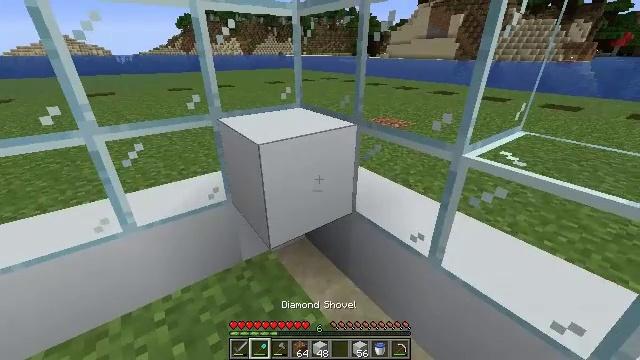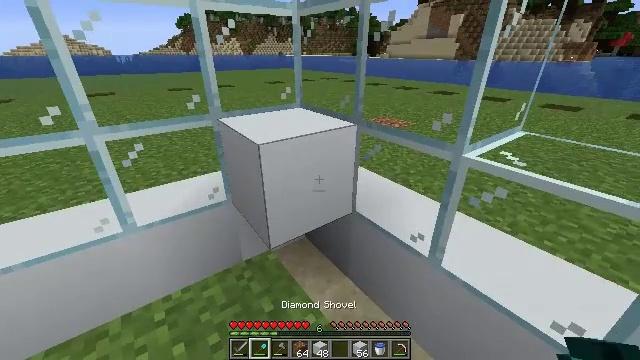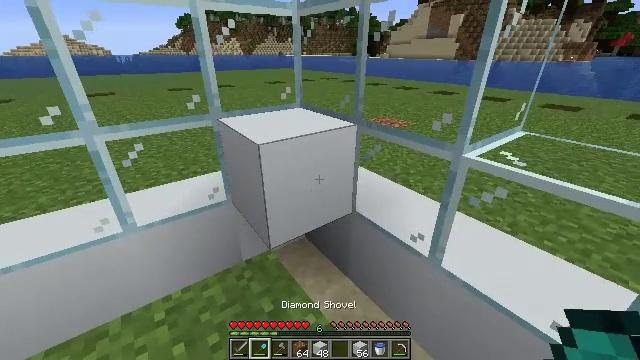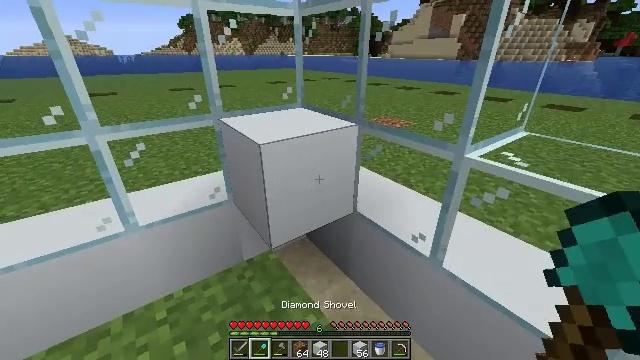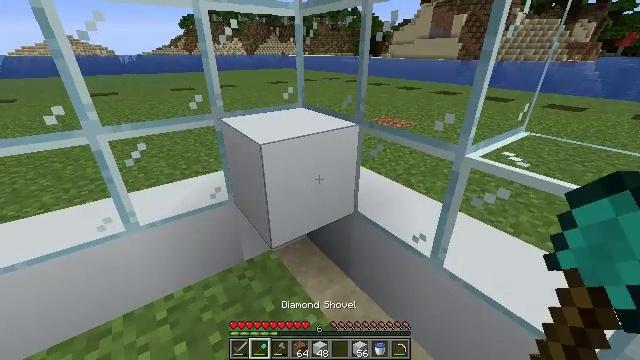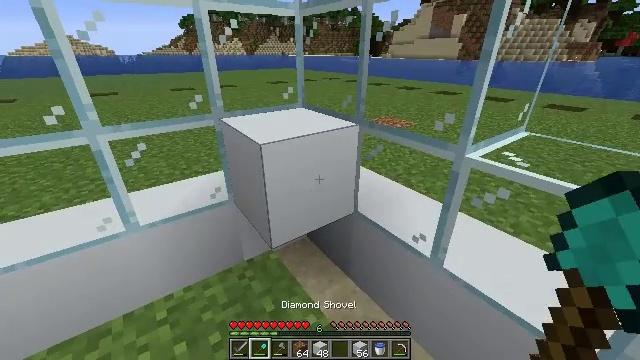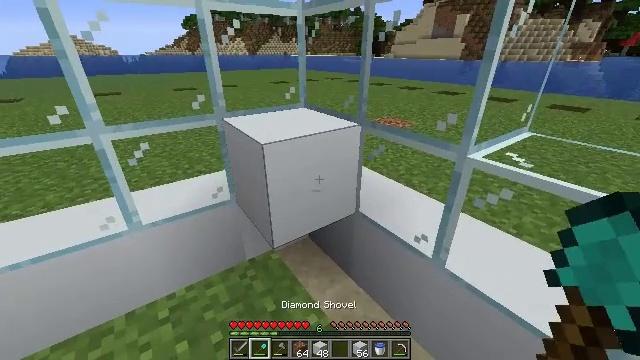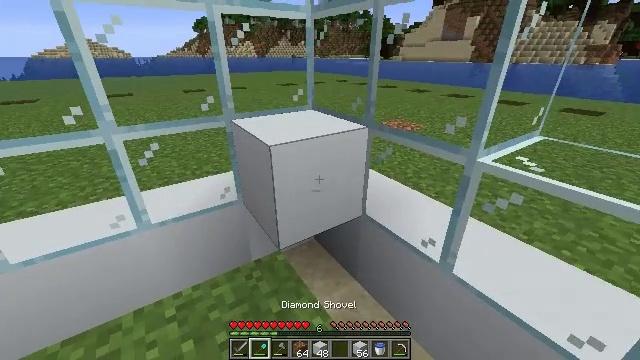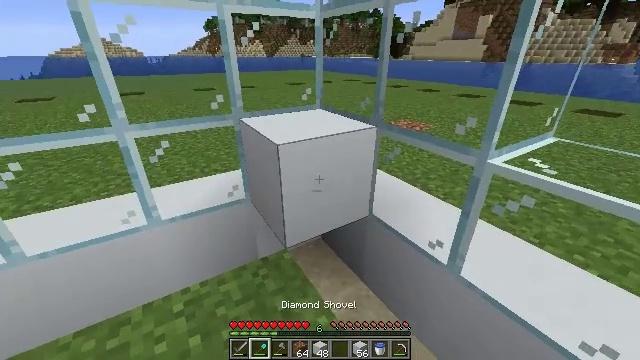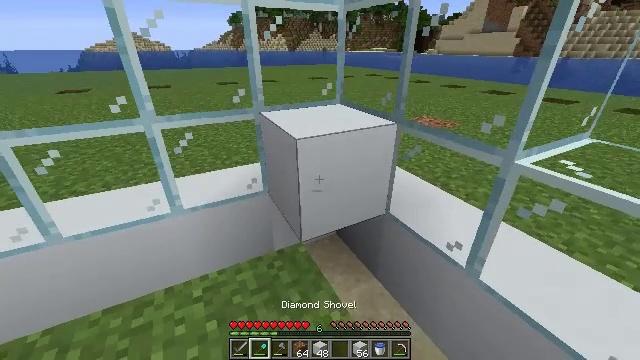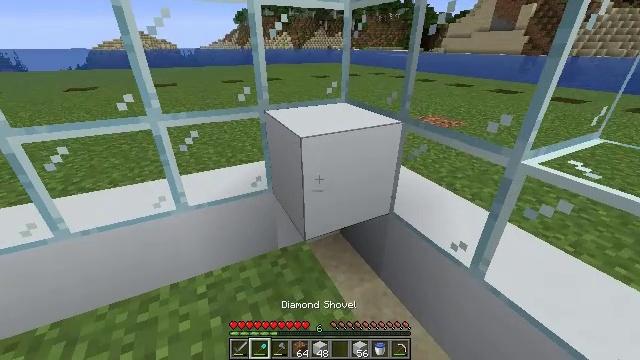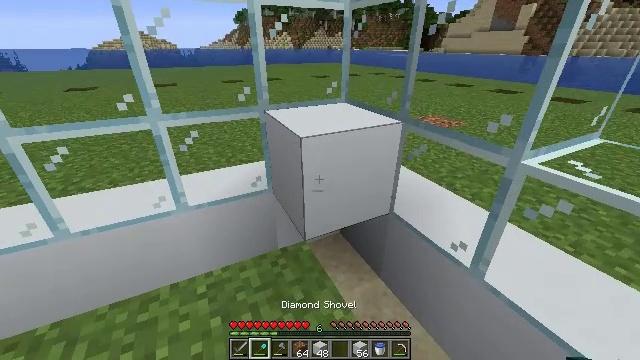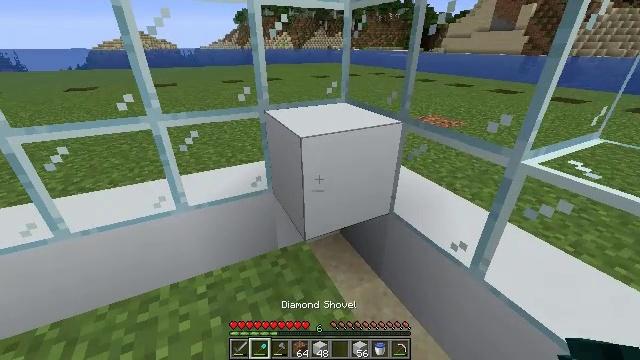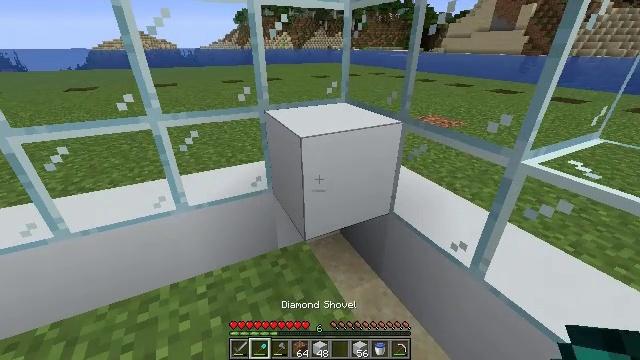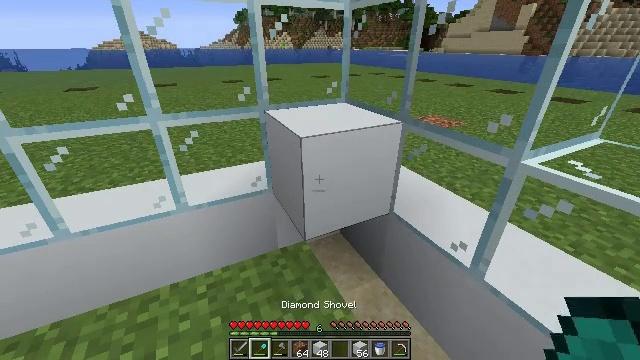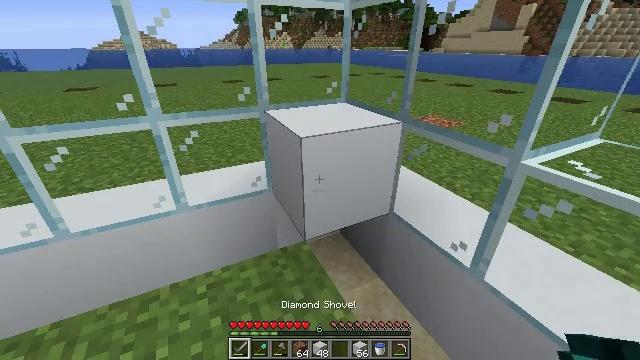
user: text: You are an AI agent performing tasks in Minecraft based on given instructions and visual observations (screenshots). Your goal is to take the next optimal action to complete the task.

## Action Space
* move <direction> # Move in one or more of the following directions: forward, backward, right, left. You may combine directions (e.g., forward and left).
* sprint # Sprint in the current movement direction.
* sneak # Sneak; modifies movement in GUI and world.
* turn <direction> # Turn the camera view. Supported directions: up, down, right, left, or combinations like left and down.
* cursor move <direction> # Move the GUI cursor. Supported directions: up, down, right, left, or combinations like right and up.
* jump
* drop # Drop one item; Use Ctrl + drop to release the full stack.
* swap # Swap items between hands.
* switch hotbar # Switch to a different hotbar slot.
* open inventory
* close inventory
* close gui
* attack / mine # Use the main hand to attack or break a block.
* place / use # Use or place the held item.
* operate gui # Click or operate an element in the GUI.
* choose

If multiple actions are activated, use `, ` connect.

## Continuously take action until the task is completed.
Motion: motion action
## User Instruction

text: Attack the white concrete block to obtain it.
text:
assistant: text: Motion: no_op
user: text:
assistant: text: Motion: no_op
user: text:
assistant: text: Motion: no_op
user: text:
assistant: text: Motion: no_op
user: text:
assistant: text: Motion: no_op
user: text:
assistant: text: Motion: no_op
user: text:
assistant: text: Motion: turn left
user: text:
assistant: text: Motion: turn left
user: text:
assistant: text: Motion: turn left and down
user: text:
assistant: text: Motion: turn left
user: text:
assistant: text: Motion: no_op
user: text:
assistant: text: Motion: no_op
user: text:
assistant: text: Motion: no_op
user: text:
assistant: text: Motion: no_op
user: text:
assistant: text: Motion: switch to hotbar 1
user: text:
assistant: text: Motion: switch to hotbar 1
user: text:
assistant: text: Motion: switch to hotbar 1
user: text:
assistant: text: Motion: no_op
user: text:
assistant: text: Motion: no_op
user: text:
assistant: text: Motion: no_op
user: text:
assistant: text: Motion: switch to hotbar 3
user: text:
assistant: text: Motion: switch to hotbar 3
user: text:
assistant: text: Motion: switch to hotbar 3
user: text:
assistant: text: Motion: no_op
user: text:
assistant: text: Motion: no_op
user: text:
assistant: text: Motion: no_op
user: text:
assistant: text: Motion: no_op
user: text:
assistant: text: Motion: no_op
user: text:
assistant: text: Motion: no_op
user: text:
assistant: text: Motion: no_op